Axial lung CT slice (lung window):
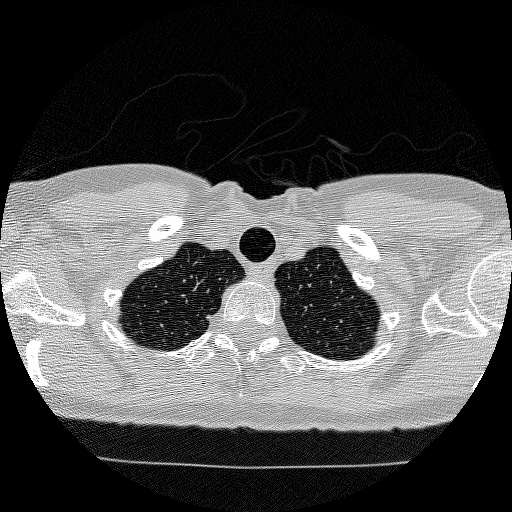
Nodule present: no